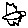
Label: bird